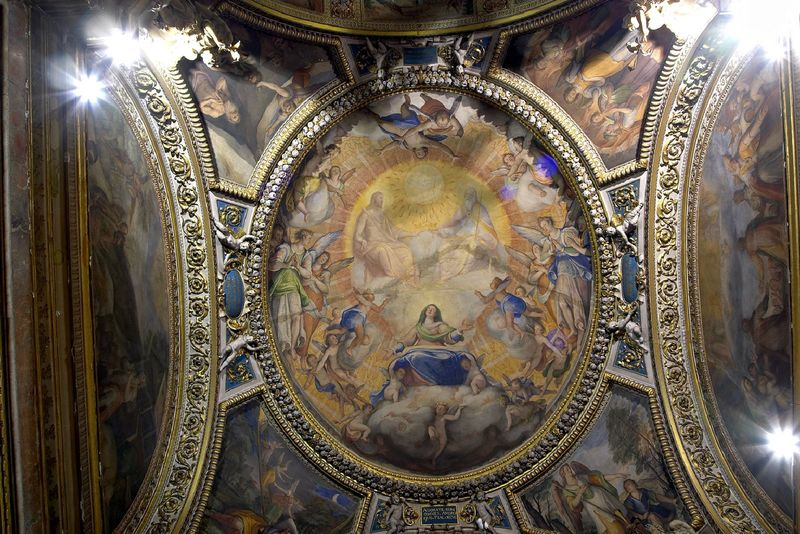
Titel: Ausstattung der dritten Kapelle auf der Südseite in Il Gesù in Rom
Künstler: Federico Zuccari
Standort: Rom, Il Gesù (EU - I - Latium)
Schlagwörter: blau, dunkel, flügel, gemälde, gott, himmel, schatten, gelb, grün, sitzen, bunt, frau, hell, lampen, licht, lichter, wolke, malerei, architektur, barock, bibel, rahmen, erde, kirche, sonne, gold, decke, vater, renaissance, rokoko, kinder, oval, rund, engel, kuppel, thron, ornamente, verzierung, stuck, foto, fotografie, gewölbe, vergoldet, strahlen, stck, schein, heiligenschein, putz, christus, jesus, christlich, fresken, krönung, kapelle, deckengemälde, fresko, putten, maria, gloriole, mutter gottes, putti, petrus, himmelfahrt, deckenmalerei, mandorla, heiliger geist, gottvater, verkündung, deckengewölbe, jedus, plafond, heilige maria, bunt foto, vergolded